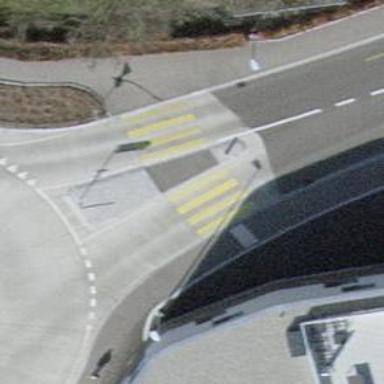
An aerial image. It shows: Uncontrolled crossing with central island on the road.